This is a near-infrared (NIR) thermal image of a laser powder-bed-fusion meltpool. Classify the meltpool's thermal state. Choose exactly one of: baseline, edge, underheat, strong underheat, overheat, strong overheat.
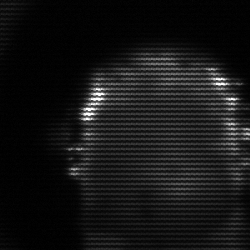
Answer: baseline